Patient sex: F
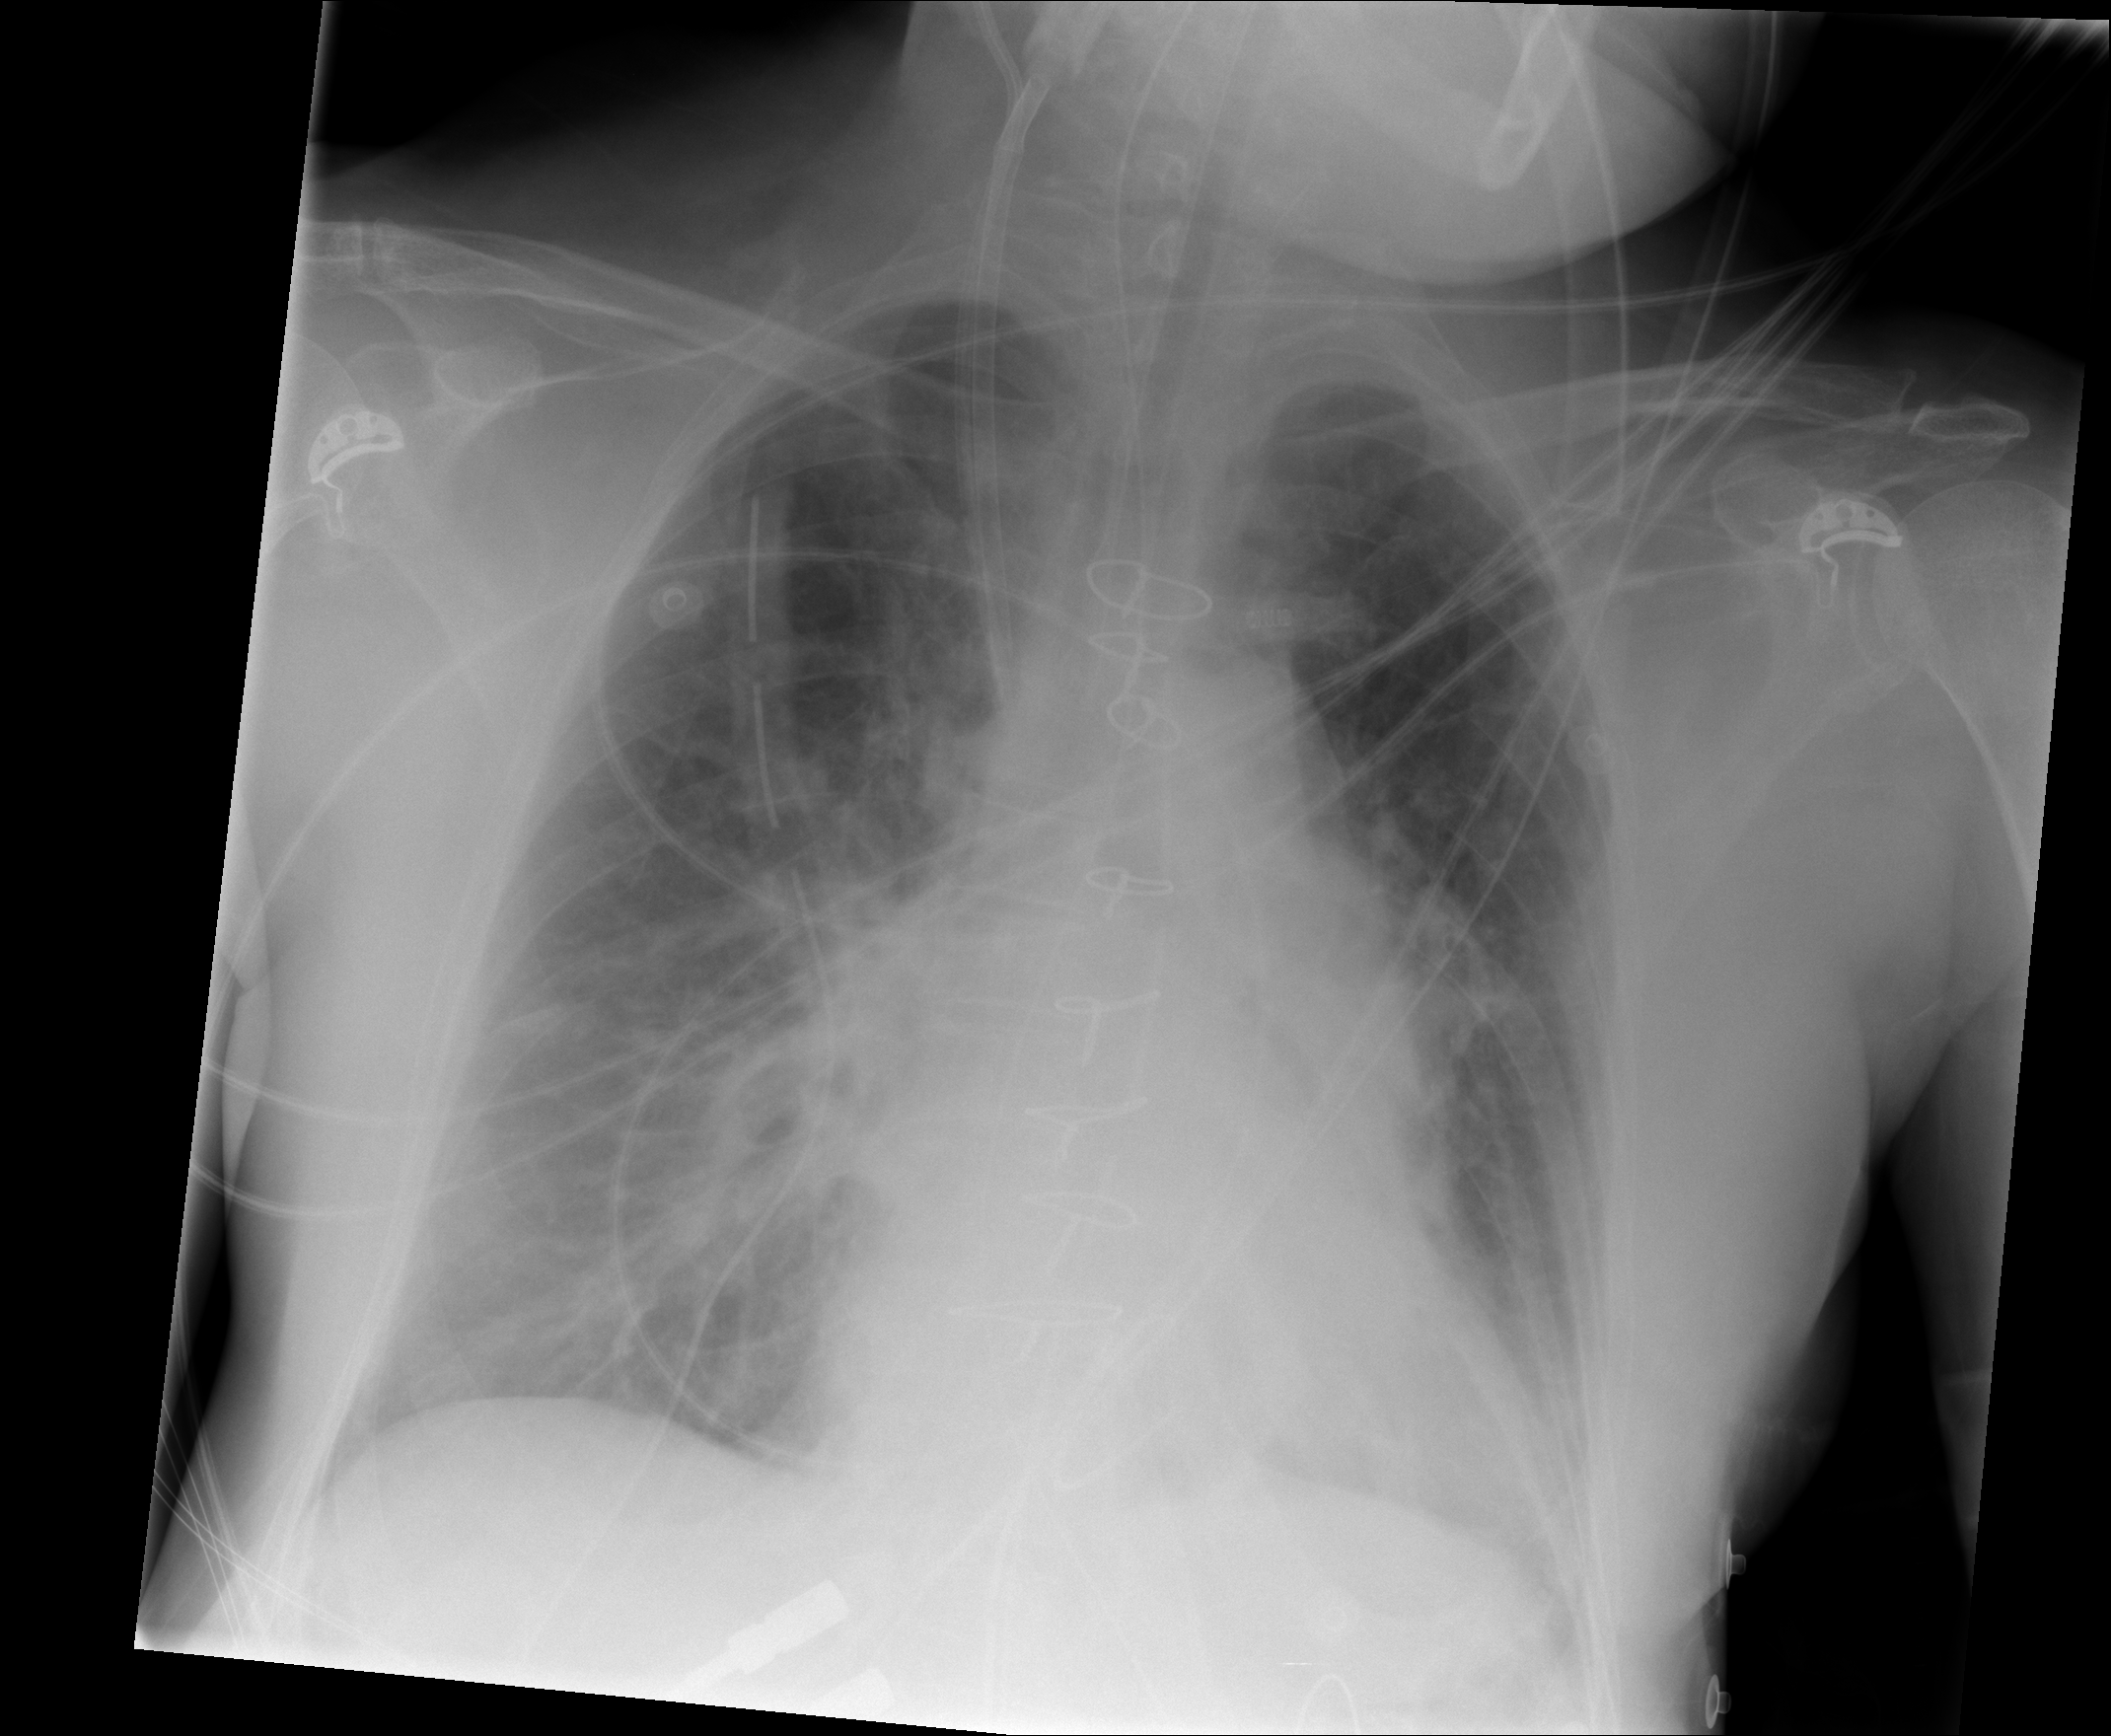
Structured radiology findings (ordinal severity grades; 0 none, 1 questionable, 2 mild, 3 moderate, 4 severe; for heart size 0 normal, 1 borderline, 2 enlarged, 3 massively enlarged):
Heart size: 2
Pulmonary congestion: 2
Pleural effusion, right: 1
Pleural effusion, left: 2
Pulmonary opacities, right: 2
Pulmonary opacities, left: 0
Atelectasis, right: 3
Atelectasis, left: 2